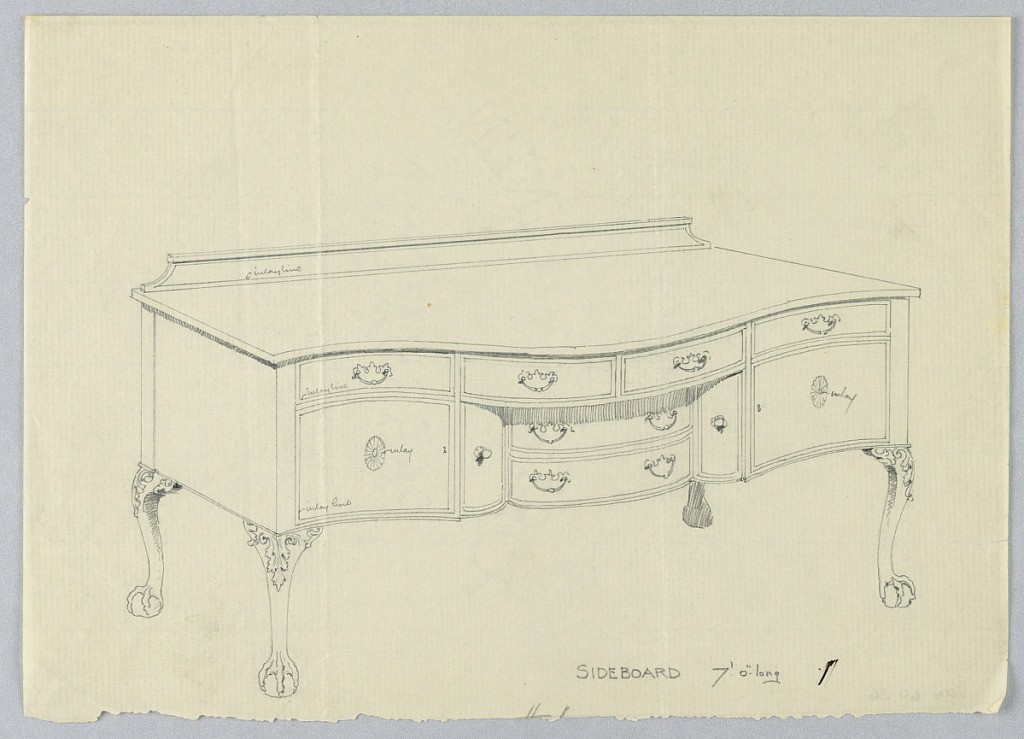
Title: Design for Sideboard with Cabriole Legs and Ball and Claw Feet
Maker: A.N. Davenport Co.
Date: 1900–05
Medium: Graphite on thin cream paper
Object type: Drawing
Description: Large oblong sideboard with four scrolled legs with ball and claw feet carved with acanthus decoration; serpentine tri-partite front with four conforming drawers above recessed central section which has two more drawers with small door either side; central section flanked by two large doors; low backsplash with paterna medallion decoration center.